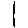
Label: line